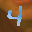
Label: 4